You are looking at the raw vibration waveform of a rotating shaft. Classify the rotor condition as one of: normal, misalignment, unbalance, looseness.
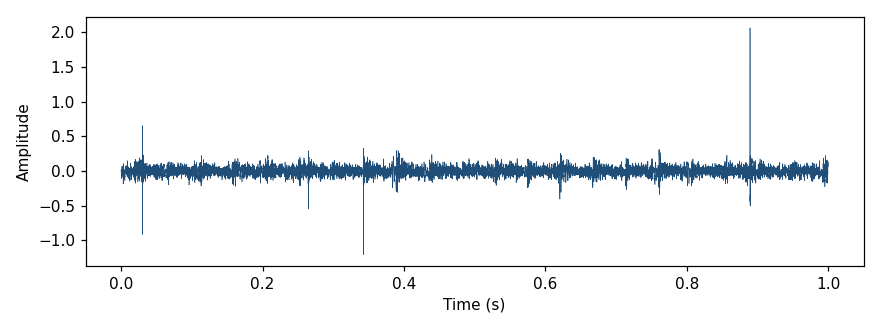
Answer: looseness